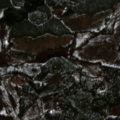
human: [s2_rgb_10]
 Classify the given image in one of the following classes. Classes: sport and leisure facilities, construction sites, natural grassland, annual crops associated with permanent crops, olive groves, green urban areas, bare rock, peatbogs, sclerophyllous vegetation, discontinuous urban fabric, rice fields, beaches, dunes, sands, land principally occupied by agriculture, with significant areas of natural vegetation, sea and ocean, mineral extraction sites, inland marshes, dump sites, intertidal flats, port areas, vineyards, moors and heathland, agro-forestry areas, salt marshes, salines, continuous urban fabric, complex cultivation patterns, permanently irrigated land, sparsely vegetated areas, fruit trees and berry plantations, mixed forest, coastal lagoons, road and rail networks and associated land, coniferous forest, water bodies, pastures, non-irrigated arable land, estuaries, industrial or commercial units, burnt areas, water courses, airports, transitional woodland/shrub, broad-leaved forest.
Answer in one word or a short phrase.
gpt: coniferous forest, mixed forest, transitional woodland/shrub